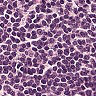
Metastatic tissue present: no